Question: i've a 'ListView' control like

and a 'Dictionary'
'''
Dictionary<String,List<String>> MyDict
'''
i need to fill the Dictionary with data in the 'ListView'
So the Dictionary will be like
'''
{ "S.No." { "1","2","3" } }
{" A" {"A1", "", "" } }
{" B" {"B1", "B2", "" } }
{" C" {"C1", "C2", "C3" } }
'''
using nested for loop we acn do this. But is there any way to do this using LINQ?
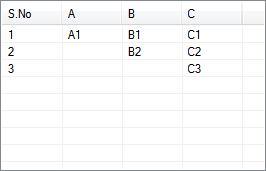
Answer: Use the 'ToDictionary' method:
'''
Dictionary<string, List<string>> dict =
listView.Items
.Cast<ListViewItem>()
.ToDictionary(
item => item.Text,
item => item.SubItems
.Cast<ListViewItem.ListViewSubItem>()
.Select(subItem => subItem.Text)
.ToList());
'''
---
EDIT
OK, I misread the question... This should work:
'''
Dictionary<string, List<string>> dict =
listView.Columns
.Cast<ColumnHeader>()
.ToDictionary(
c => c.Text,
c => listView.Items
.Cast<ListViewItem>()
.Select(i => i.SubItems[col.Index].Text)
.ToList());
'''
(this works because the subitem at index 0 is actually the one that owns the other subitems)